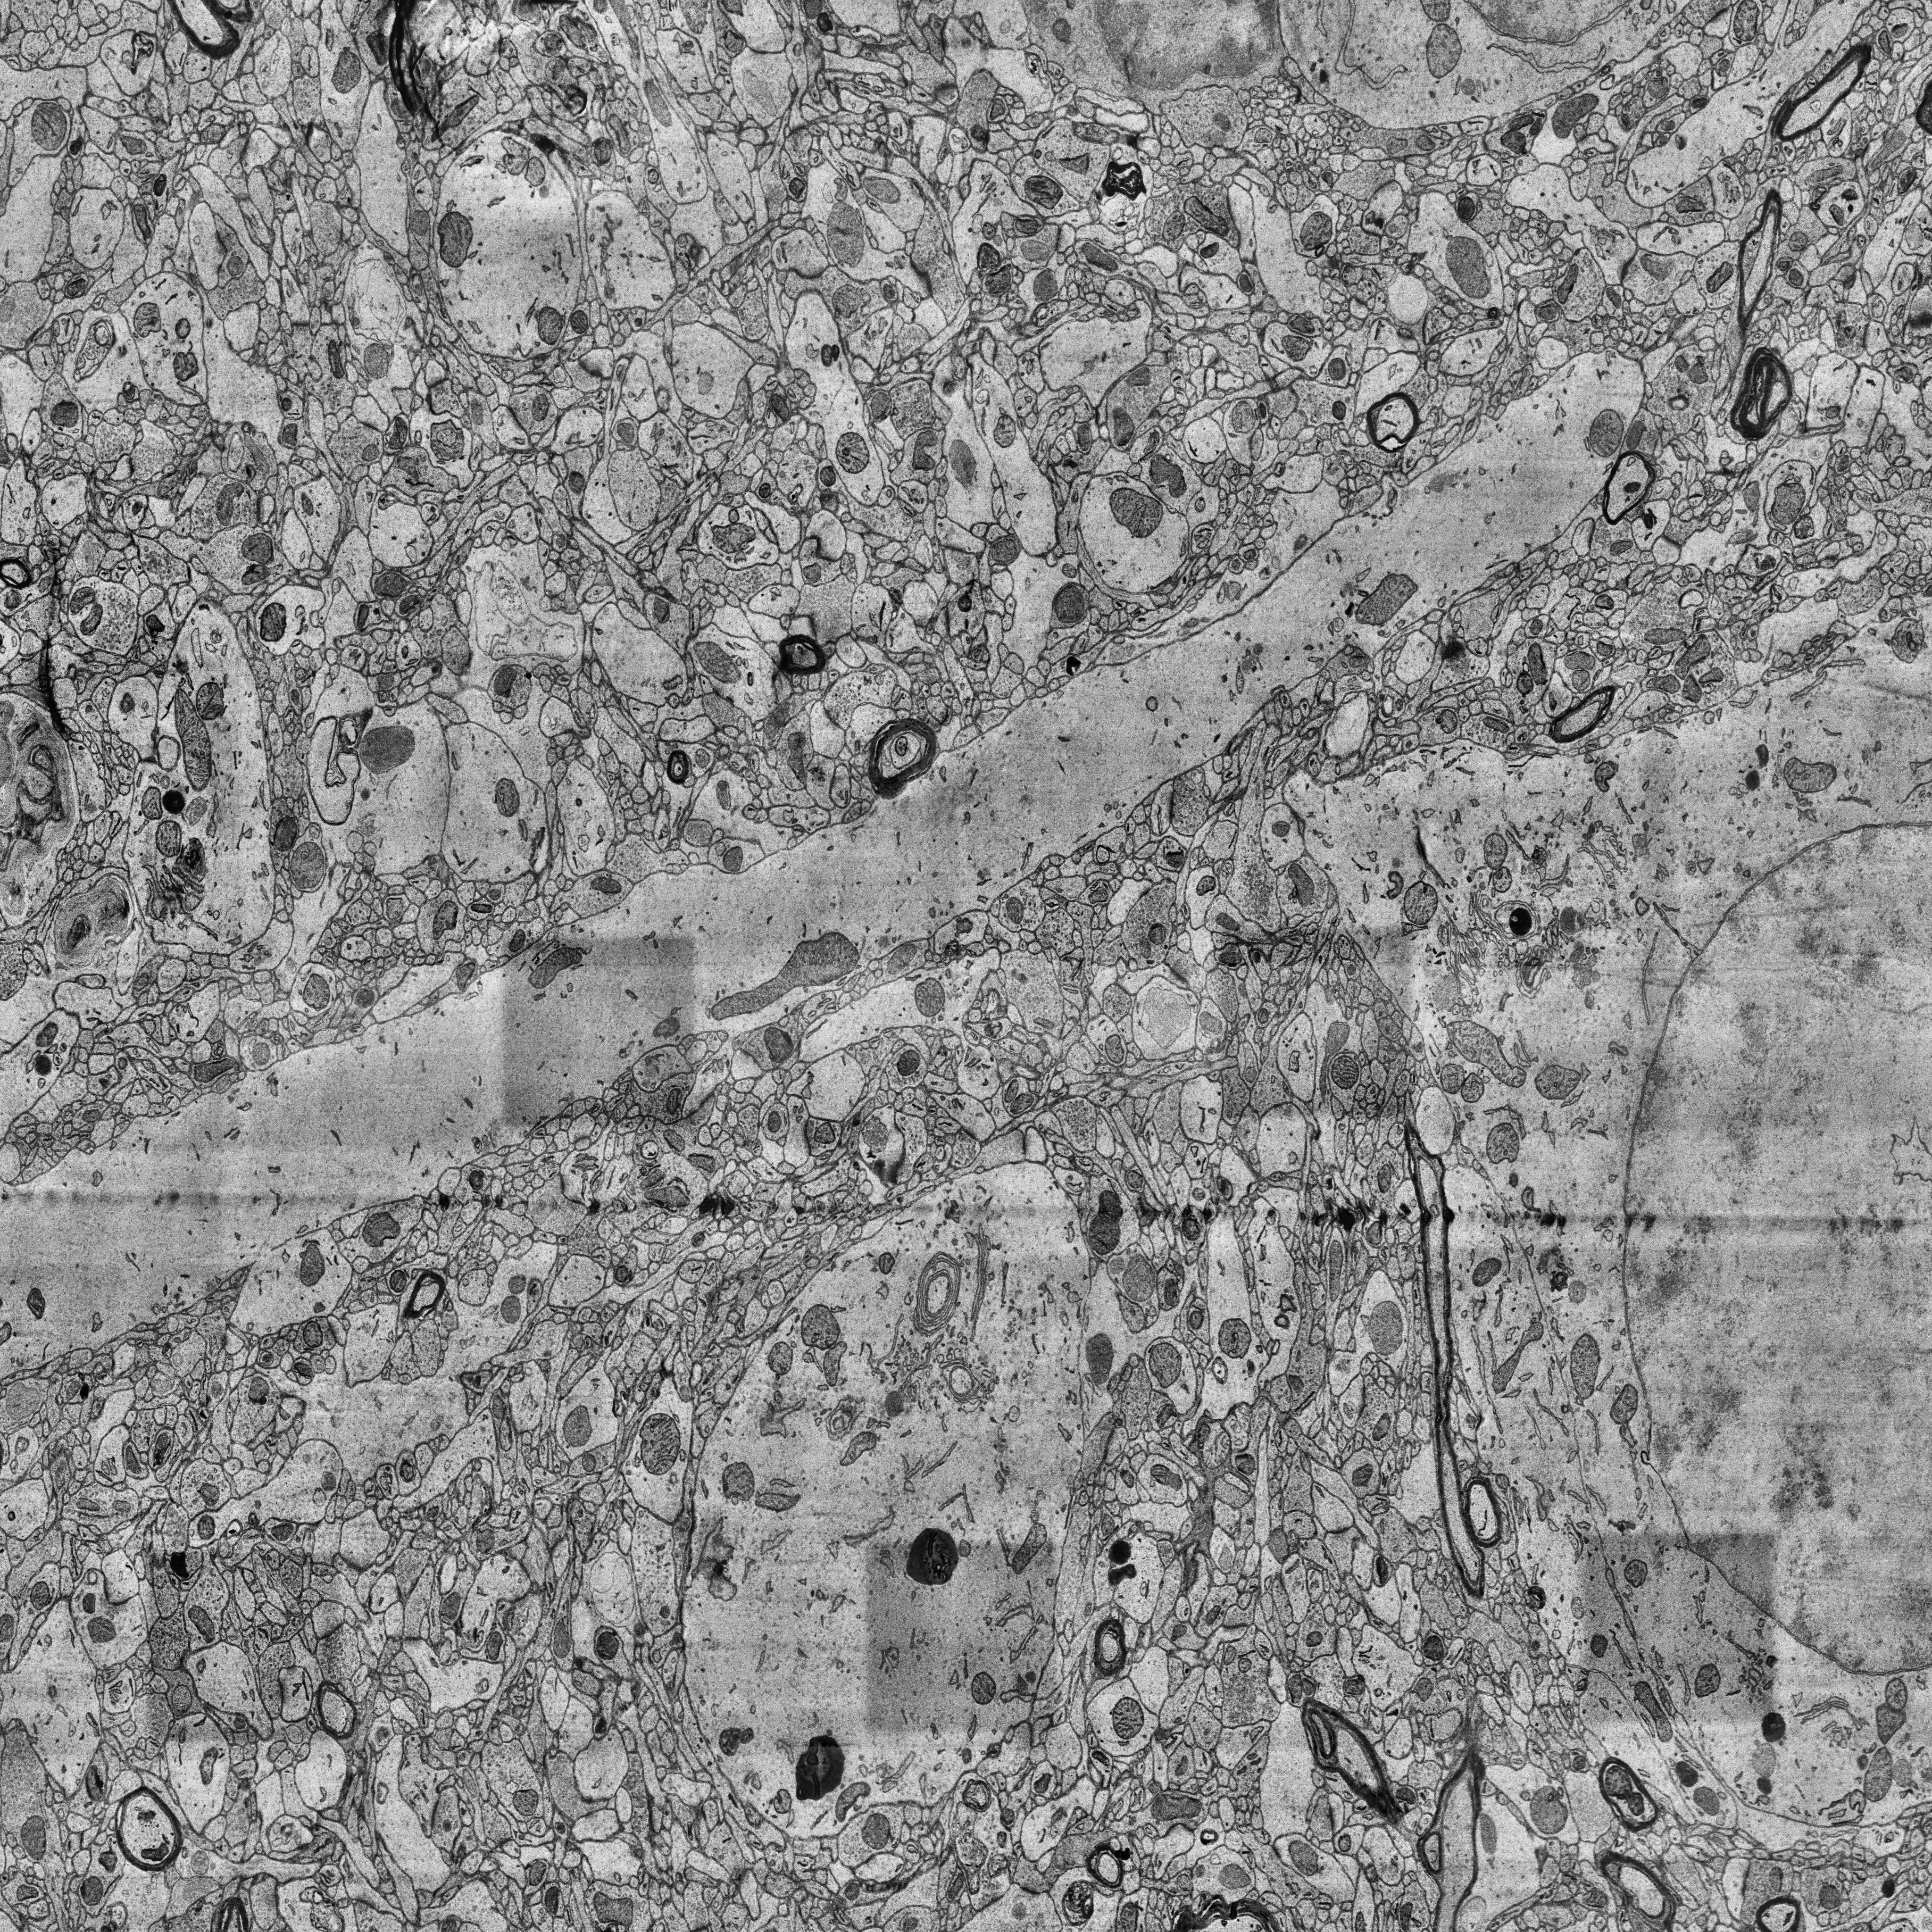
Electron microscopy slice of human cortex tissue
Slice depth (z): 316
Mitochondria instances in slice: 424